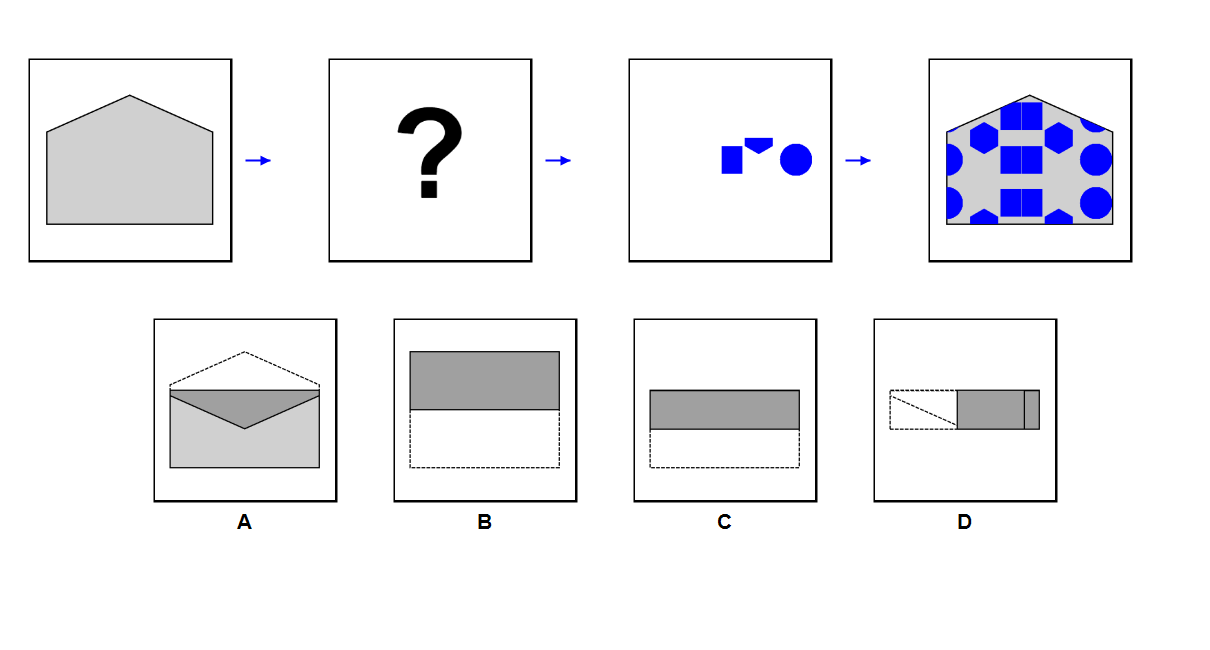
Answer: B